Field crop: tomato
Growth stage: 1
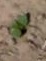
Species: solanum